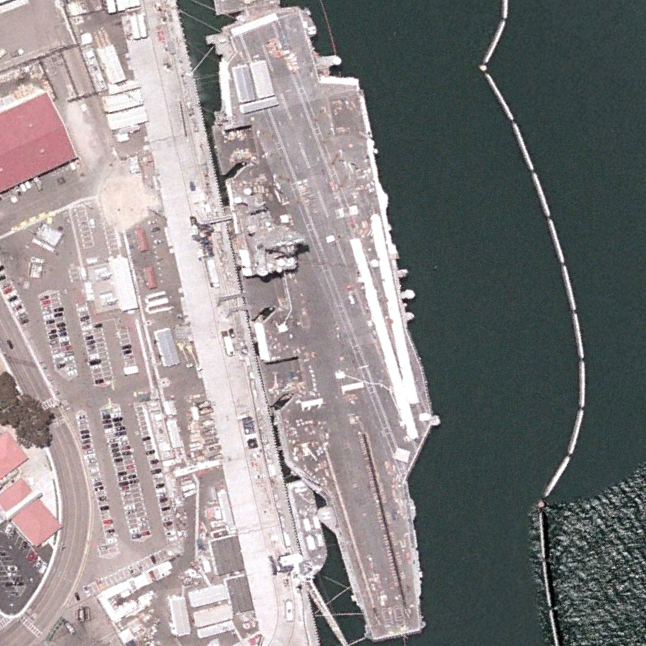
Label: aircraft_carrier